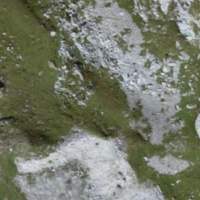
EUNIS habitat code: 48
Species observed at this site:
Adenostyles alpina